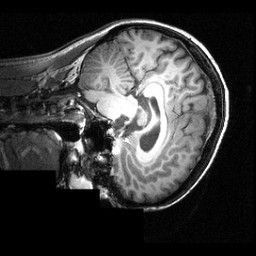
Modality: T1w
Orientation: sagittal
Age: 24
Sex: female
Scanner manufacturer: siemens
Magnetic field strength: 3.951 T
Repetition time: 1.5 s
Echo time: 0.00335 s